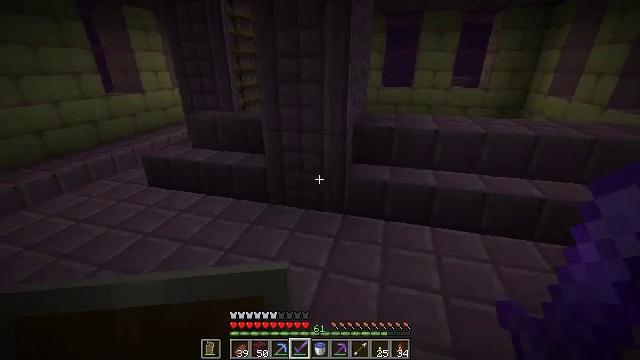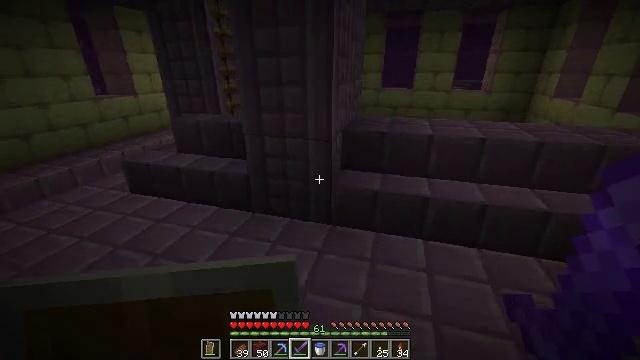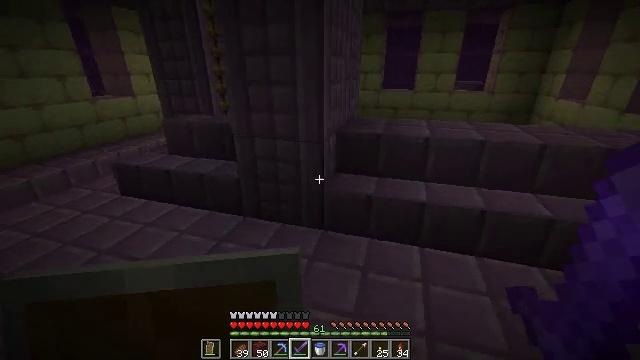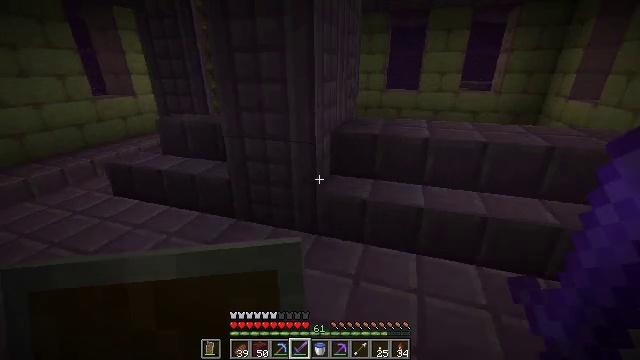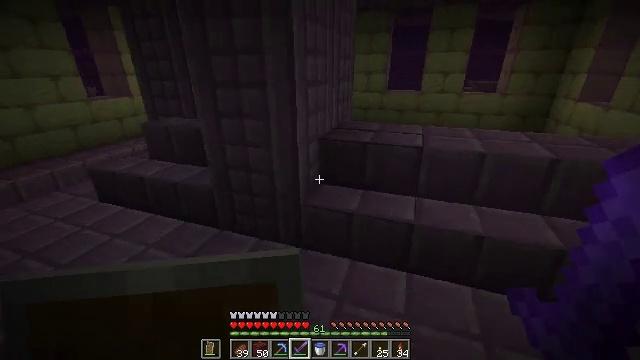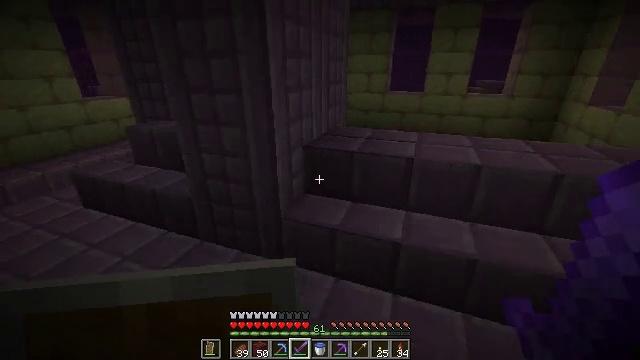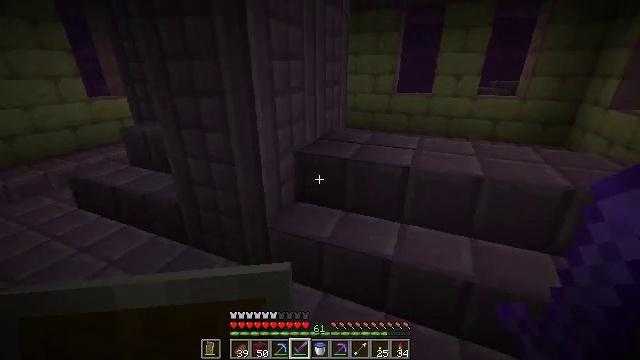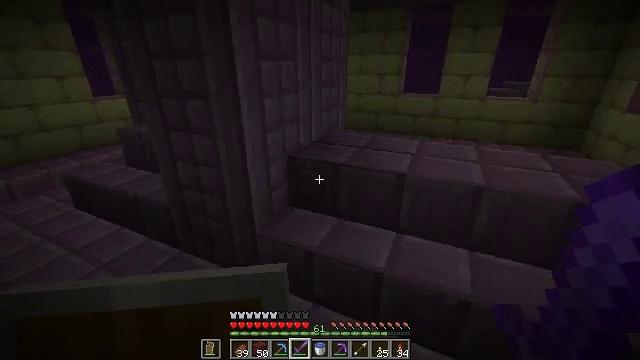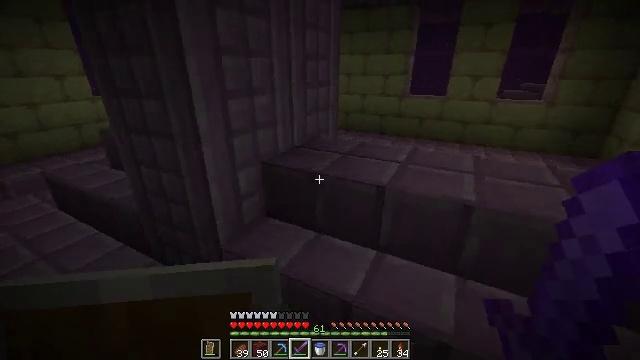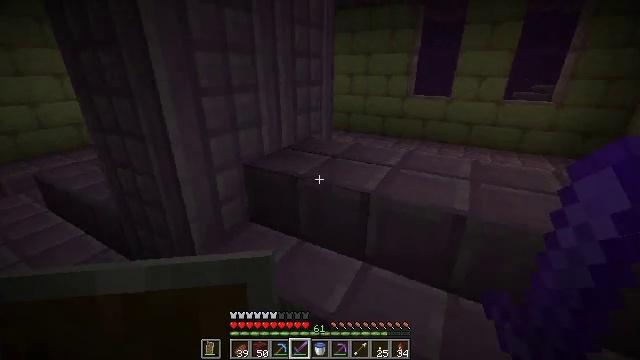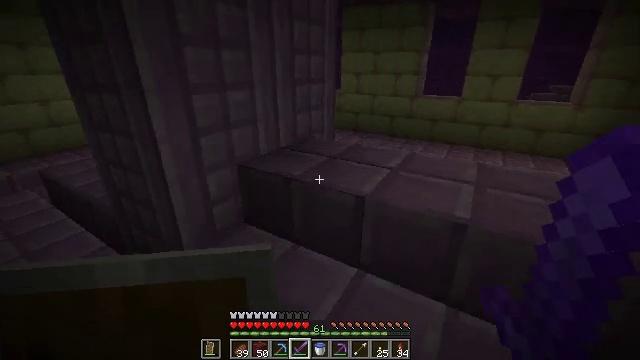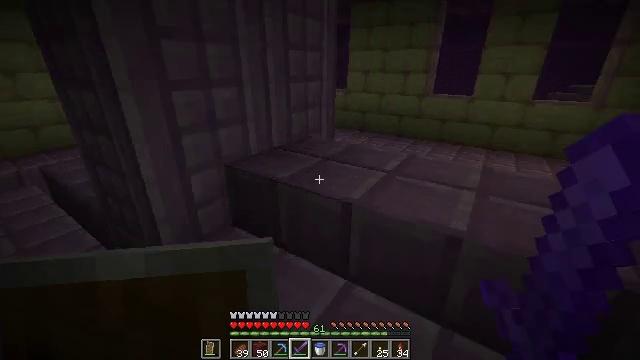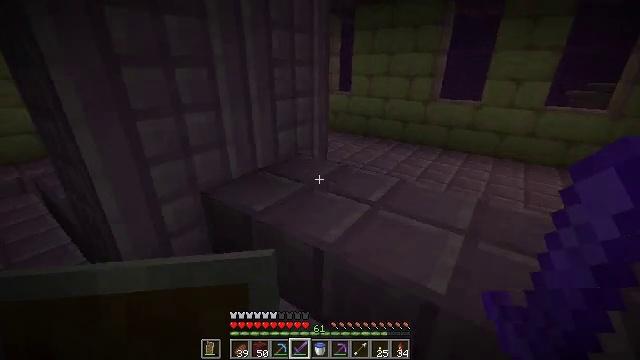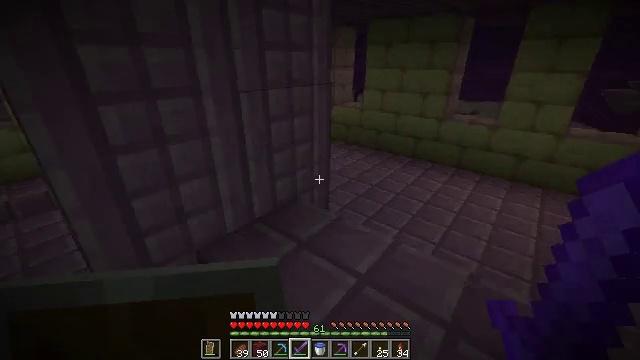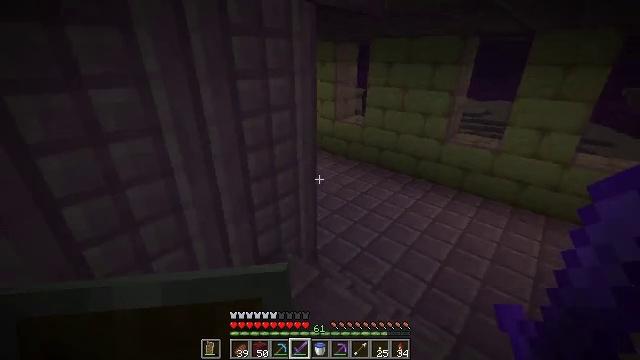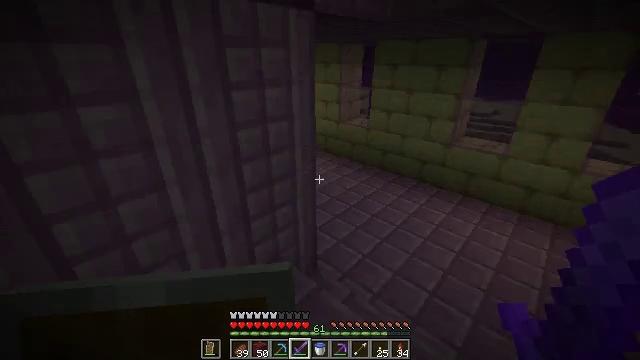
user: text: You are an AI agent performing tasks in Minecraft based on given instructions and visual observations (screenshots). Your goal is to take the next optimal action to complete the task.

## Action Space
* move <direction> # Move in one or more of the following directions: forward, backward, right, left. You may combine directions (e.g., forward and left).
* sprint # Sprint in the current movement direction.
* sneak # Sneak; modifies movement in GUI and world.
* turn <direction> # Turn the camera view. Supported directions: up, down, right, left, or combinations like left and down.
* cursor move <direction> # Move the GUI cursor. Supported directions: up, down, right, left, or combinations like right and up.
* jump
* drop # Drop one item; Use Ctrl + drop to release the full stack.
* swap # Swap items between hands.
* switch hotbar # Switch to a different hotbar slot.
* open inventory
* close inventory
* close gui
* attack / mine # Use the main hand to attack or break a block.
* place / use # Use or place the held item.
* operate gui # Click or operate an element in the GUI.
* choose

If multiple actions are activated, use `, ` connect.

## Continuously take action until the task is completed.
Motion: motion action
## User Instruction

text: Break the purpur slab from a structure.
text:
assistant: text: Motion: move forward and move right
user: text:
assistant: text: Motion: move forward and move right
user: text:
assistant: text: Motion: move forward and move right, turn left
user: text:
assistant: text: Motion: move forward and move right, turn left
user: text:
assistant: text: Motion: move forward and move right, turn left
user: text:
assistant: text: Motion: move forward and move right, turn left
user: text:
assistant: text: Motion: move forward and move right, turn left
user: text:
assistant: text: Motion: move forward and move right, turn left
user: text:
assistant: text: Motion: move forward and move right, turn left
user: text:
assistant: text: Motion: move forward and move right, turn left
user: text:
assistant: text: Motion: move forward and move right, turn left
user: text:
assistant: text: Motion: move forward and move right, turn left
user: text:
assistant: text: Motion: move forward and move right, turn left
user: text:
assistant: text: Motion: move forward and move right, turn left
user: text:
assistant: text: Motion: move forward and move right, turn left
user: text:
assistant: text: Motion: move forward and move right, turn left
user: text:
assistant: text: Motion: move forward and move right, turn left
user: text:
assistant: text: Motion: move forward and move right, turn left
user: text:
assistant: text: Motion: move forward and move right, turn left
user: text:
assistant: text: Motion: move forward and move right, turn left
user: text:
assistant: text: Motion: move forward and move right, turn left
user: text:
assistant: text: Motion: move forward and move right, turn left
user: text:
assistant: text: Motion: move forward and move right, turn left
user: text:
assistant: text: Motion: move forward and move right, turn left
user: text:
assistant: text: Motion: move forward and move right, turn left
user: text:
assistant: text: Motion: move forward, turn left and up
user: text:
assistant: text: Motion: move forward, turn left and up
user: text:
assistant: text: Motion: move forward, turn left and up
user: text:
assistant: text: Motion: move forward, turn left and up
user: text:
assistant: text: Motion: move forward, turn left and up